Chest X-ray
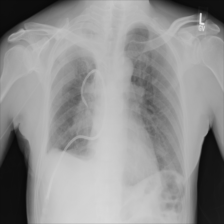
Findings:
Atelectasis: negative
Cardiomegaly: negative
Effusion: negative
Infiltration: negative
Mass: negative
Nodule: negative
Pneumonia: negative
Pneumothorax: negative
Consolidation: negative
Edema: negative
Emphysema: negative
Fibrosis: negative
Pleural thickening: negative
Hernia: negative